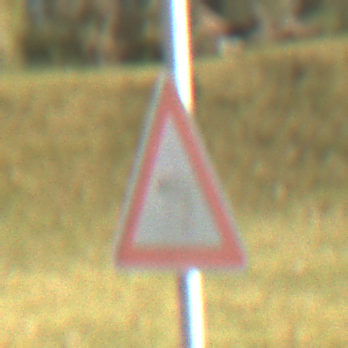
Verkehrszeichen: KurveLinks
Umgebung: Outdoor, Nature
Tageszeit: MorningAfternoon
Wetter: PartlyCloudy
Licht: Natural
Jahreszeit: NotSpecified
Kontrast: HighContrast